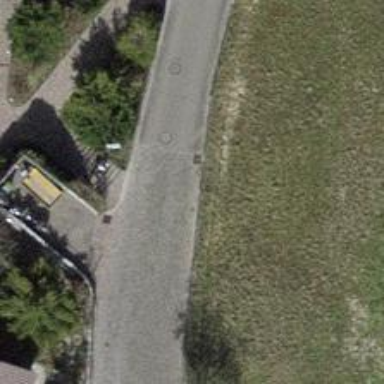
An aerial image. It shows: Road with steps.